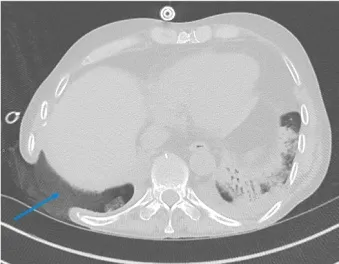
Radiographic appearance of the right chest post-omental flap repair. B. Axial chest CT illustrating the omental flap, which was harvested from the abdominal cavity and was used to cover the right pleural cavity with a small area remaining open for healing by secondary intention (blue arrow) with packing material noted. Images are from 2015. (For interpretation of the references to colour in this figure legend, the reader is referred to the Web version of this article.
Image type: radiology (ct)